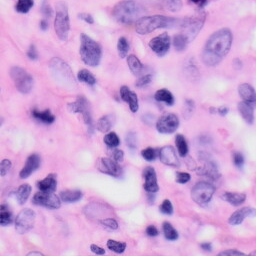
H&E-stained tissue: Skin